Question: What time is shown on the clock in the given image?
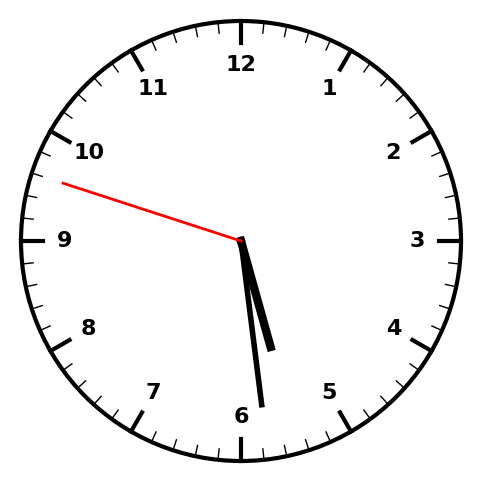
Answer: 05:28:48